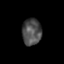
Tissue: skin
Cell type: Epithelial cells
Senescence score: 0.2692
Nuclear area (px): 505
Mean DAPI intensity: 77.632